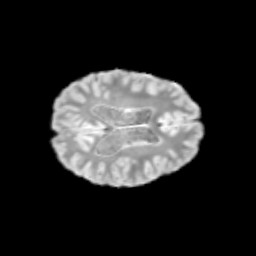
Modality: T2w
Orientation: axial
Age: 9
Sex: female
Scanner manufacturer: siemens
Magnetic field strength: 3 T
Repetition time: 3.8 s
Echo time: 0.07 s